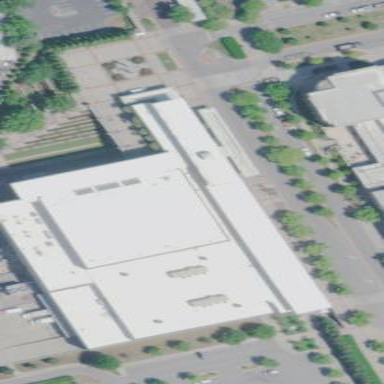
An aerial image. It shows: Community center building.